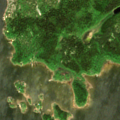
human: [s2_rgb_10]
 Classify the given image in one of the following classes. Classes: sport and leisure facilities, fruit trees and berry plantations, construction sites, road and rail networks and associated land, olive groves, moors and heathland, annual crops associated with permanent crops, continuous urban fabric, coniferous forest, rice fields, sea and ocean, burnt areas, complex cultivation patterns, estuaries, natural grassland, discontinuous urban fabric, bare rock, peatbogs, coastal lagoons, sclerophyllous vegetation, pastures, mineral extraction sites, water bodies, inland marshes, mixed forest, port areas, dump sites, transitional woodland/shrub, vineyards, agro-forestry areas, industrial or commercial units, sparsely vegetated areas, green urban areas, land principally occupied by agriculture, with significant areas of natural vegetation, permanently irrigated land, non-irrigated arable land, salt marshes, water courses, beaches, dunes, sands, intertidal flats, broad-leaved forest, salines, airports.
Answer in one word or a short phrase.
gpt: coniferous forest, mixed forest, sea and ocean